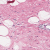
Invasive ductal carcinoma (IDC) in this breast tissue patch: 0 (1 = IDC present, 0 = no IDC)